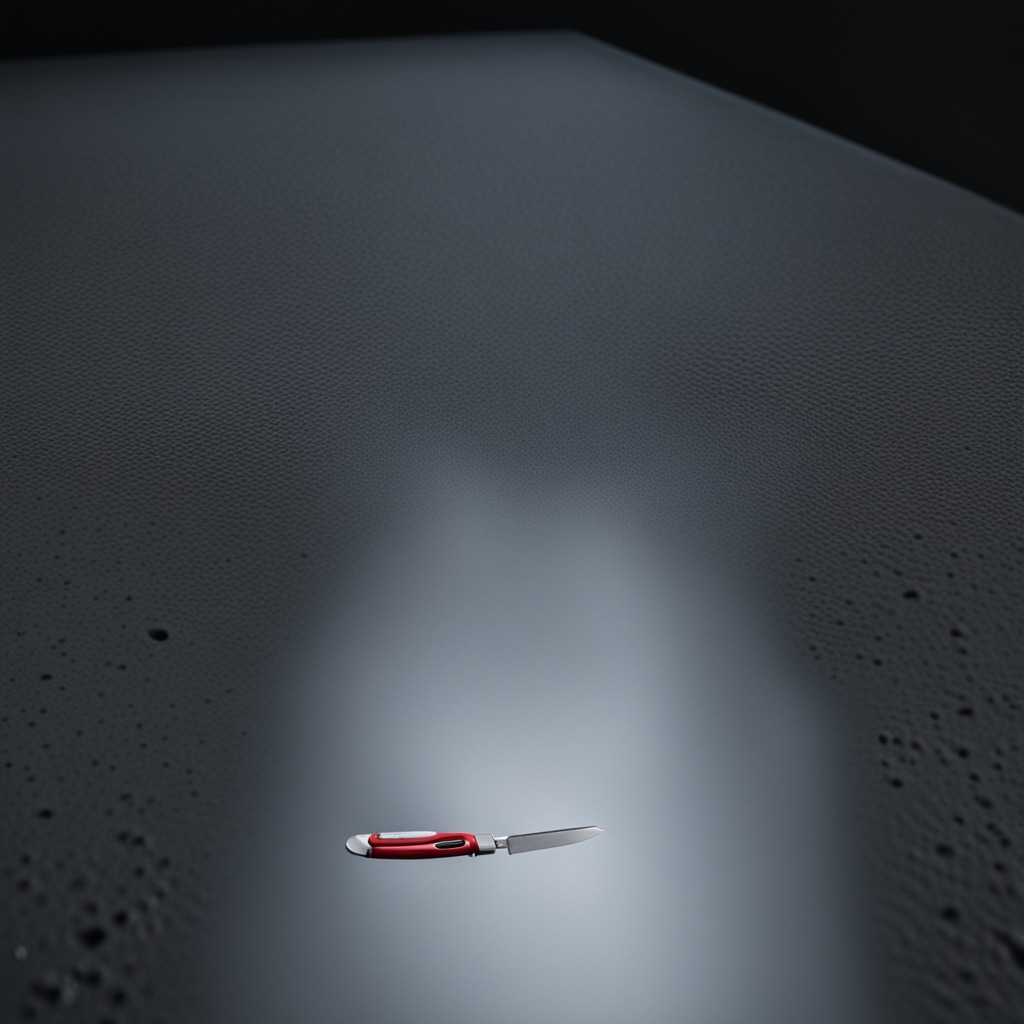
A utility knife lies on a clean granite table inside a workshop at night dim ambient light soft shadows worn but